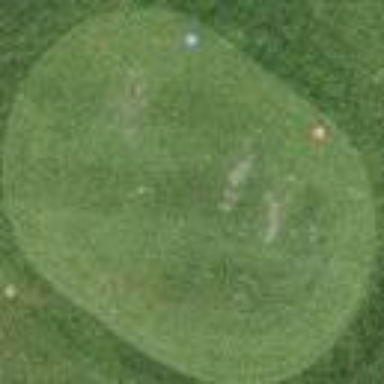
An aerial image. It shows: Grass area designated as golf tee.